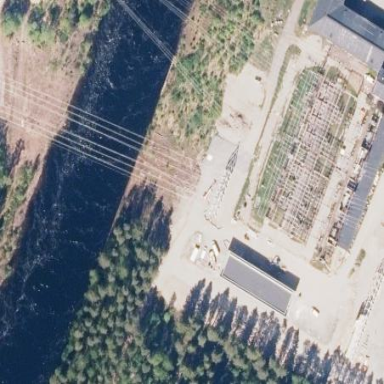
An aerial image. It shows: Transmission substation.